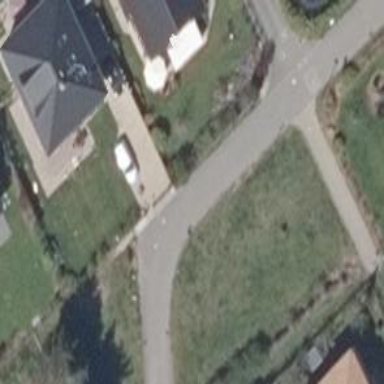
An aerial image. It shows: Asphalt road in residential area with opposite cycleway.